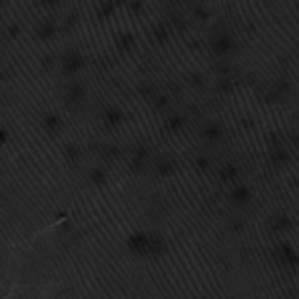
Label: frost